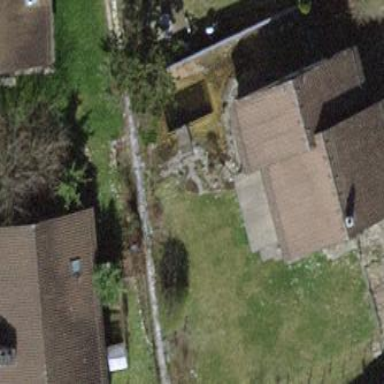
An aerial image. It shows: Building with tiled roof.